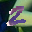
Label: 2